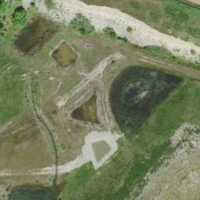
EUNIS habitat code: 56
Species observed at this site:
Chorthippus biguttulus